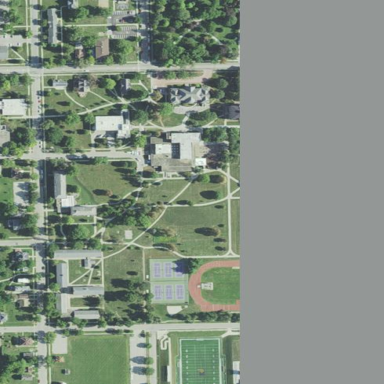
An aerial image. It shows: College or university.